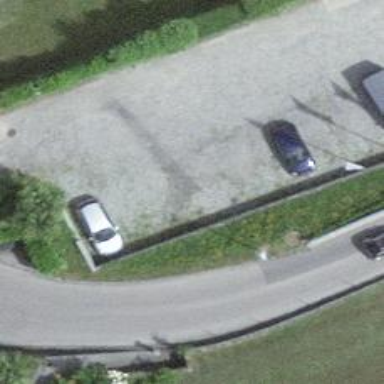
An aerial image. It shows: Charging station.